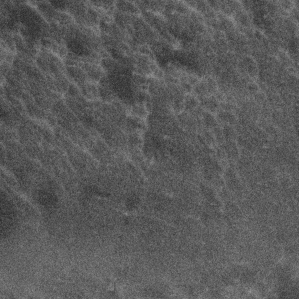
Label: frost